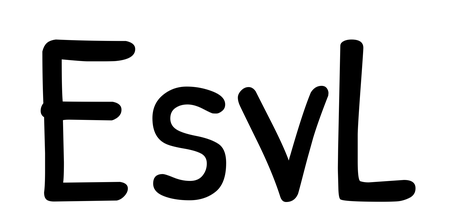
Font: PatrickHand-Regular